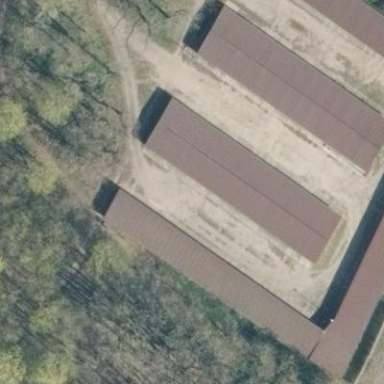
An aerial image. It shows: Group of garages.